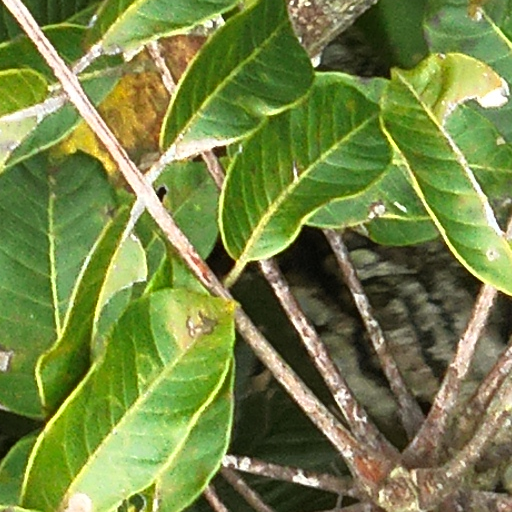
Species: Spondias radlkoferi
GBIF accepted scientific name: Spondias radlkoferi
Crown area (m\u00b2): 255.811